Interaction volume radius: 5 \u00c5
Interaction volume height: 15 \u00c5
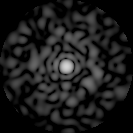
Disorder parameter: 0.8905